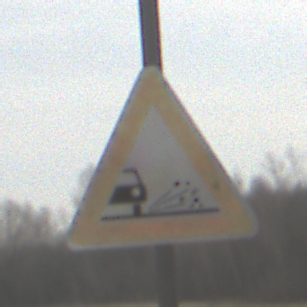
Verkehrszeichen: SplittSchotter
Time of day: MorningAfternoon
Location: Outdoor (Nature)
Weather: PartlyCloudy
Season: Winter
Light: Natural